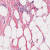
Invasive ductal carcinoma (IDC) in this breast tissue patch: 0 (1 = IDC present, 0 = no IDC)